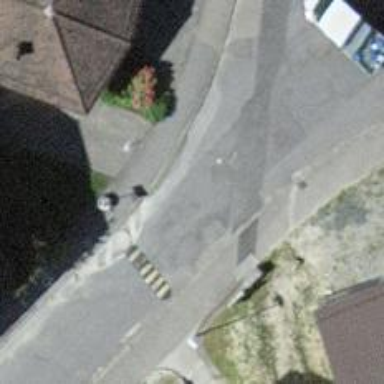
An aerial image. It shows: Kerb serving as barrier.